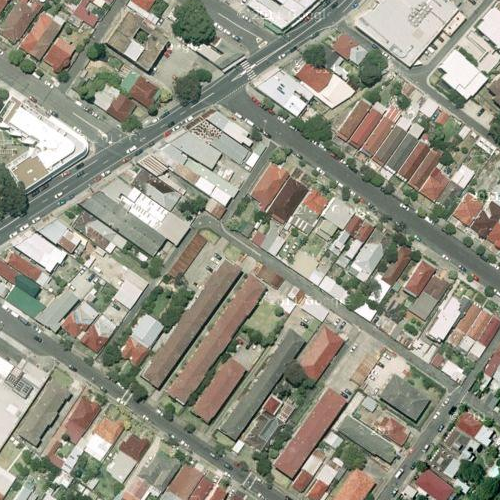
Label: sydney